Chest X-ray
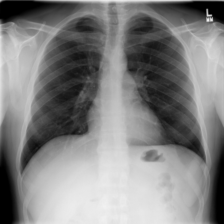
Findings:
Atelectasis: negative
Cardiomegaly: negative
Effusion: negative
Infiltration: negative
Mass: negative
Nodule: negative
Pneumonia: negative
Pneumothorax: negative
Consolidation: negative
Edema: negative
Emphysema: negative
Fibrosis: negative
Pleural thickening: negative
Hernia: negative